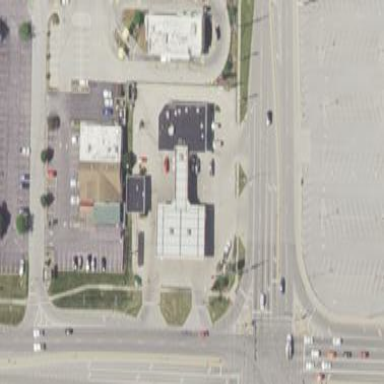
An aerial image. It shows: Fuel station.